Aerial crown-view tile of a tropical tree (Barro Colorado Island, Panama), acquired 20250616:
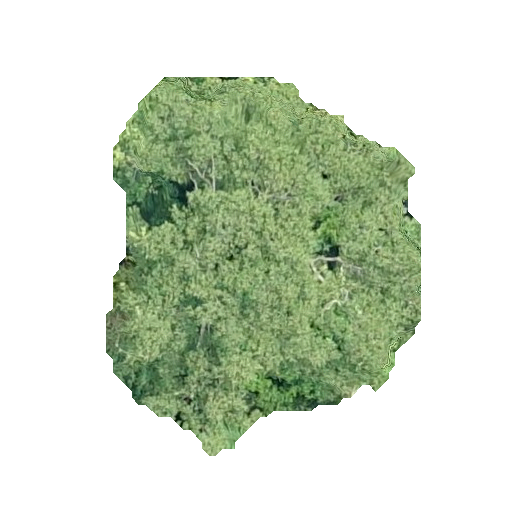
Species: Ficus insipida
GBIF accepted scientific name: Ficus insipida
Crown area: 131.27 m²